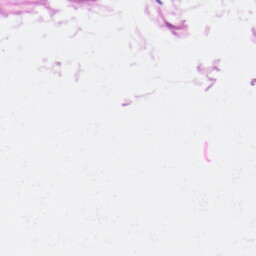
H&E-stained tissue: Heart